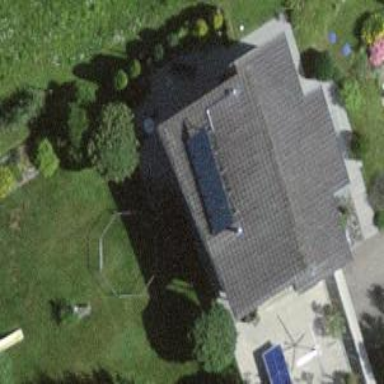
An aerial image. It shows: Solar power generator with photovoltaic panels.